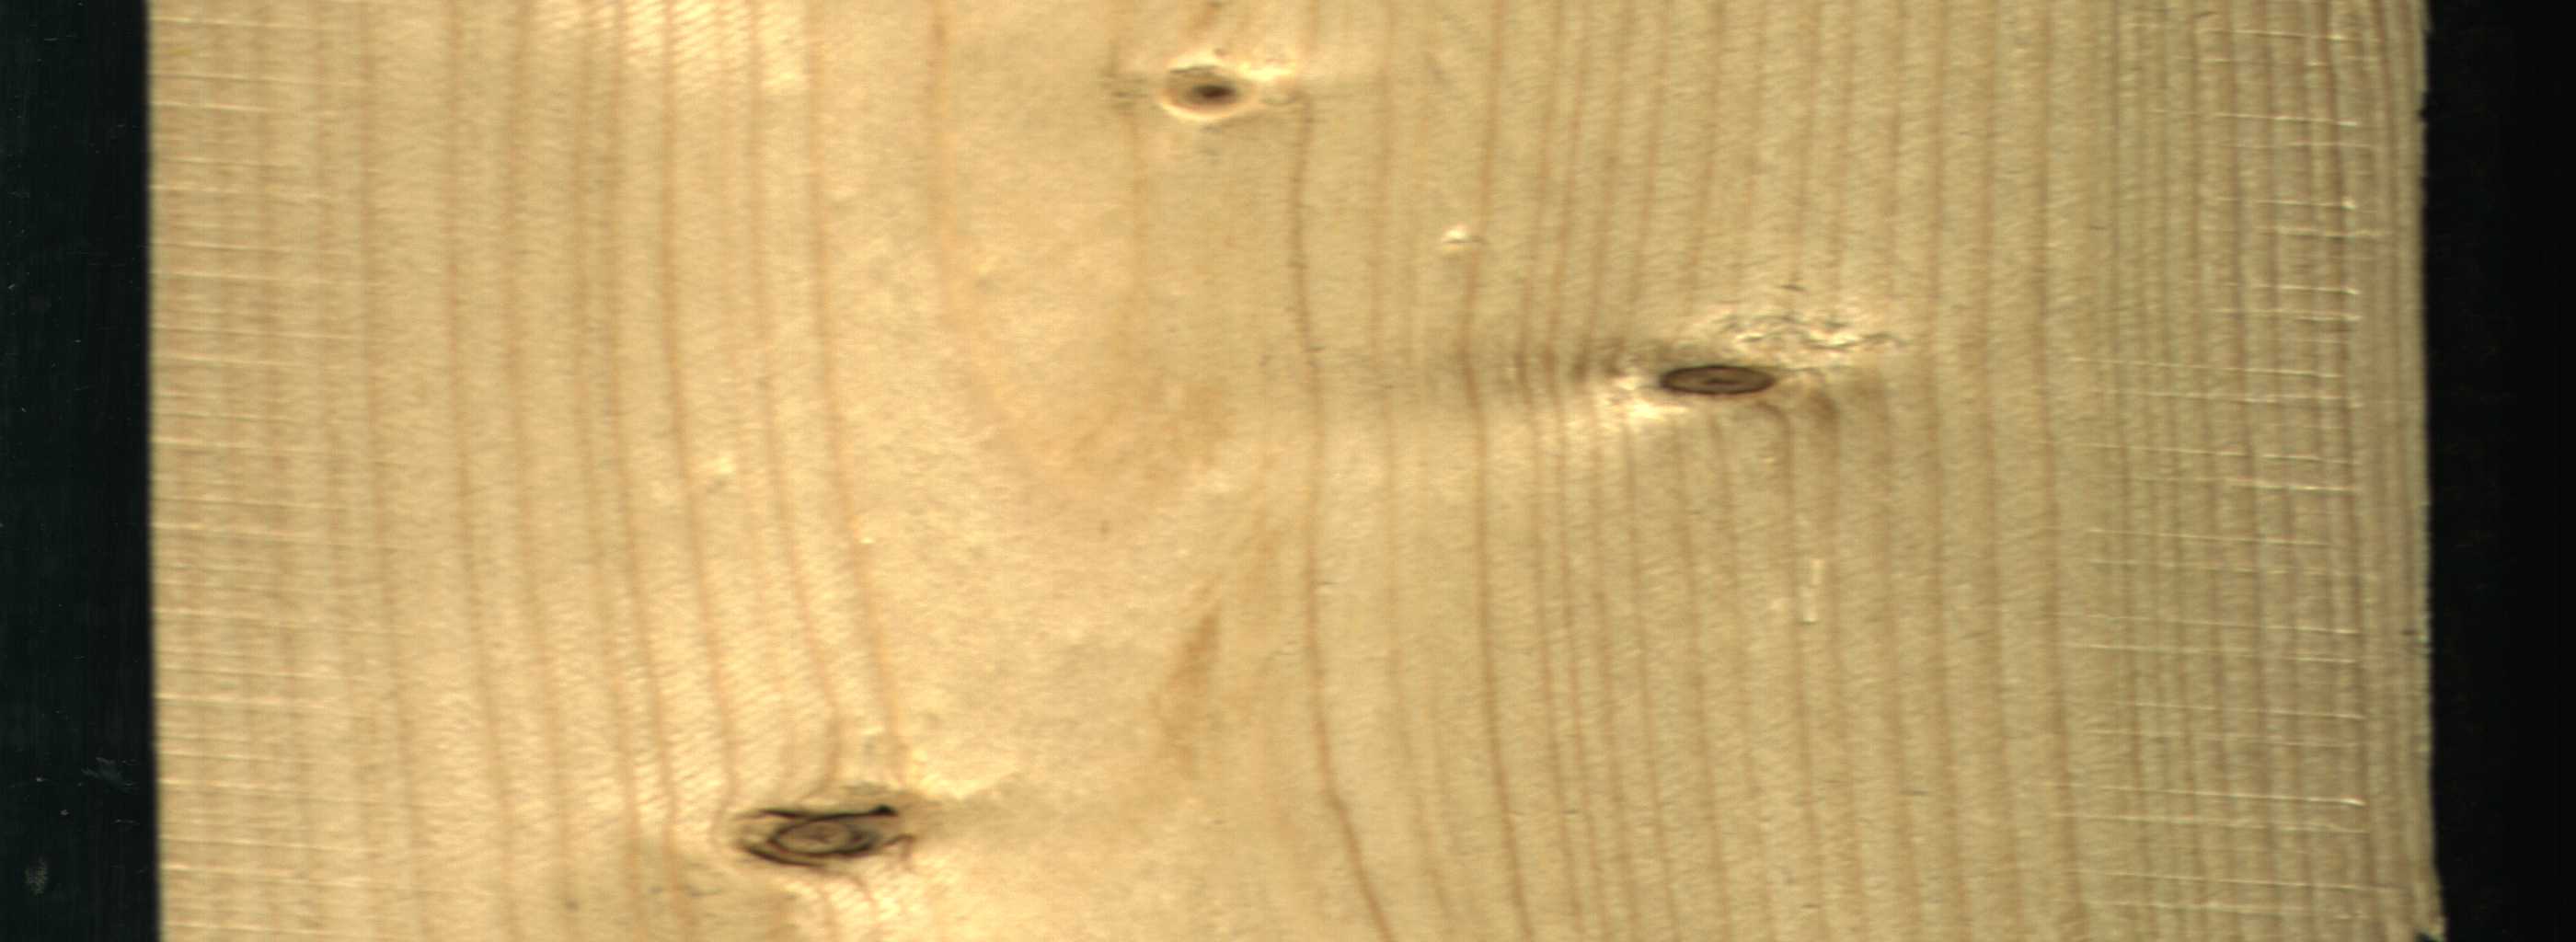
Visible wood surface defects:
Dead_Knot
Dead_Knot
Live_Knot